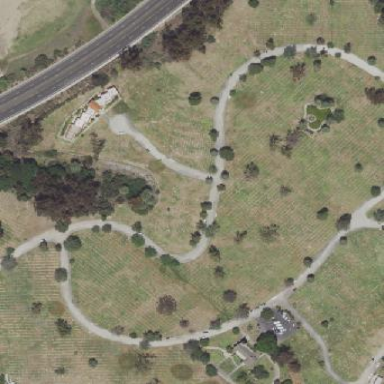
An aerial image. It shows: Cemetery.